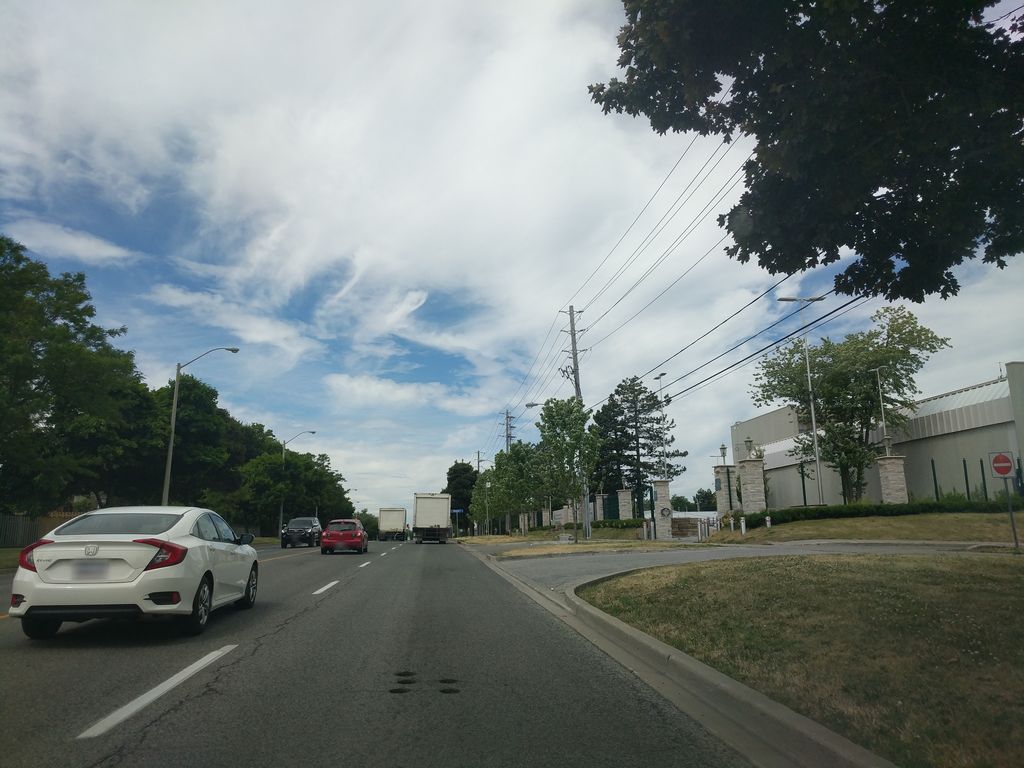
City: toronto